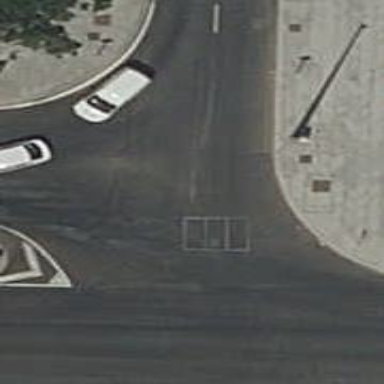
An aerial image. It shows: Road with traffic signals.